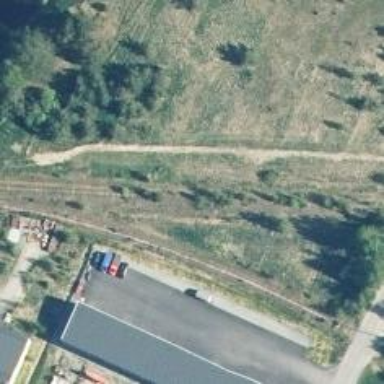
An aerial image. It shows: Disused railway.